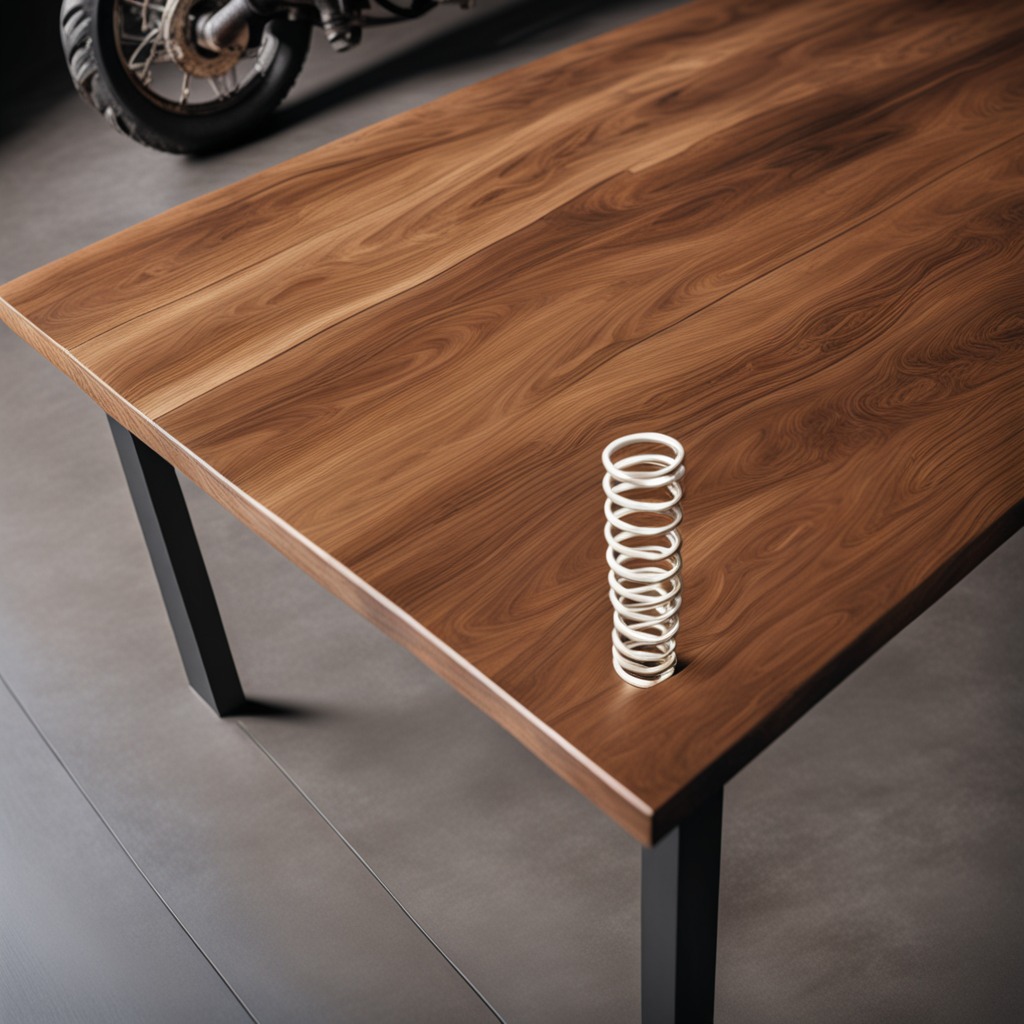
A coiled metal spring lies on the oil-spilled wooden table in a vintage motorcycle garage.